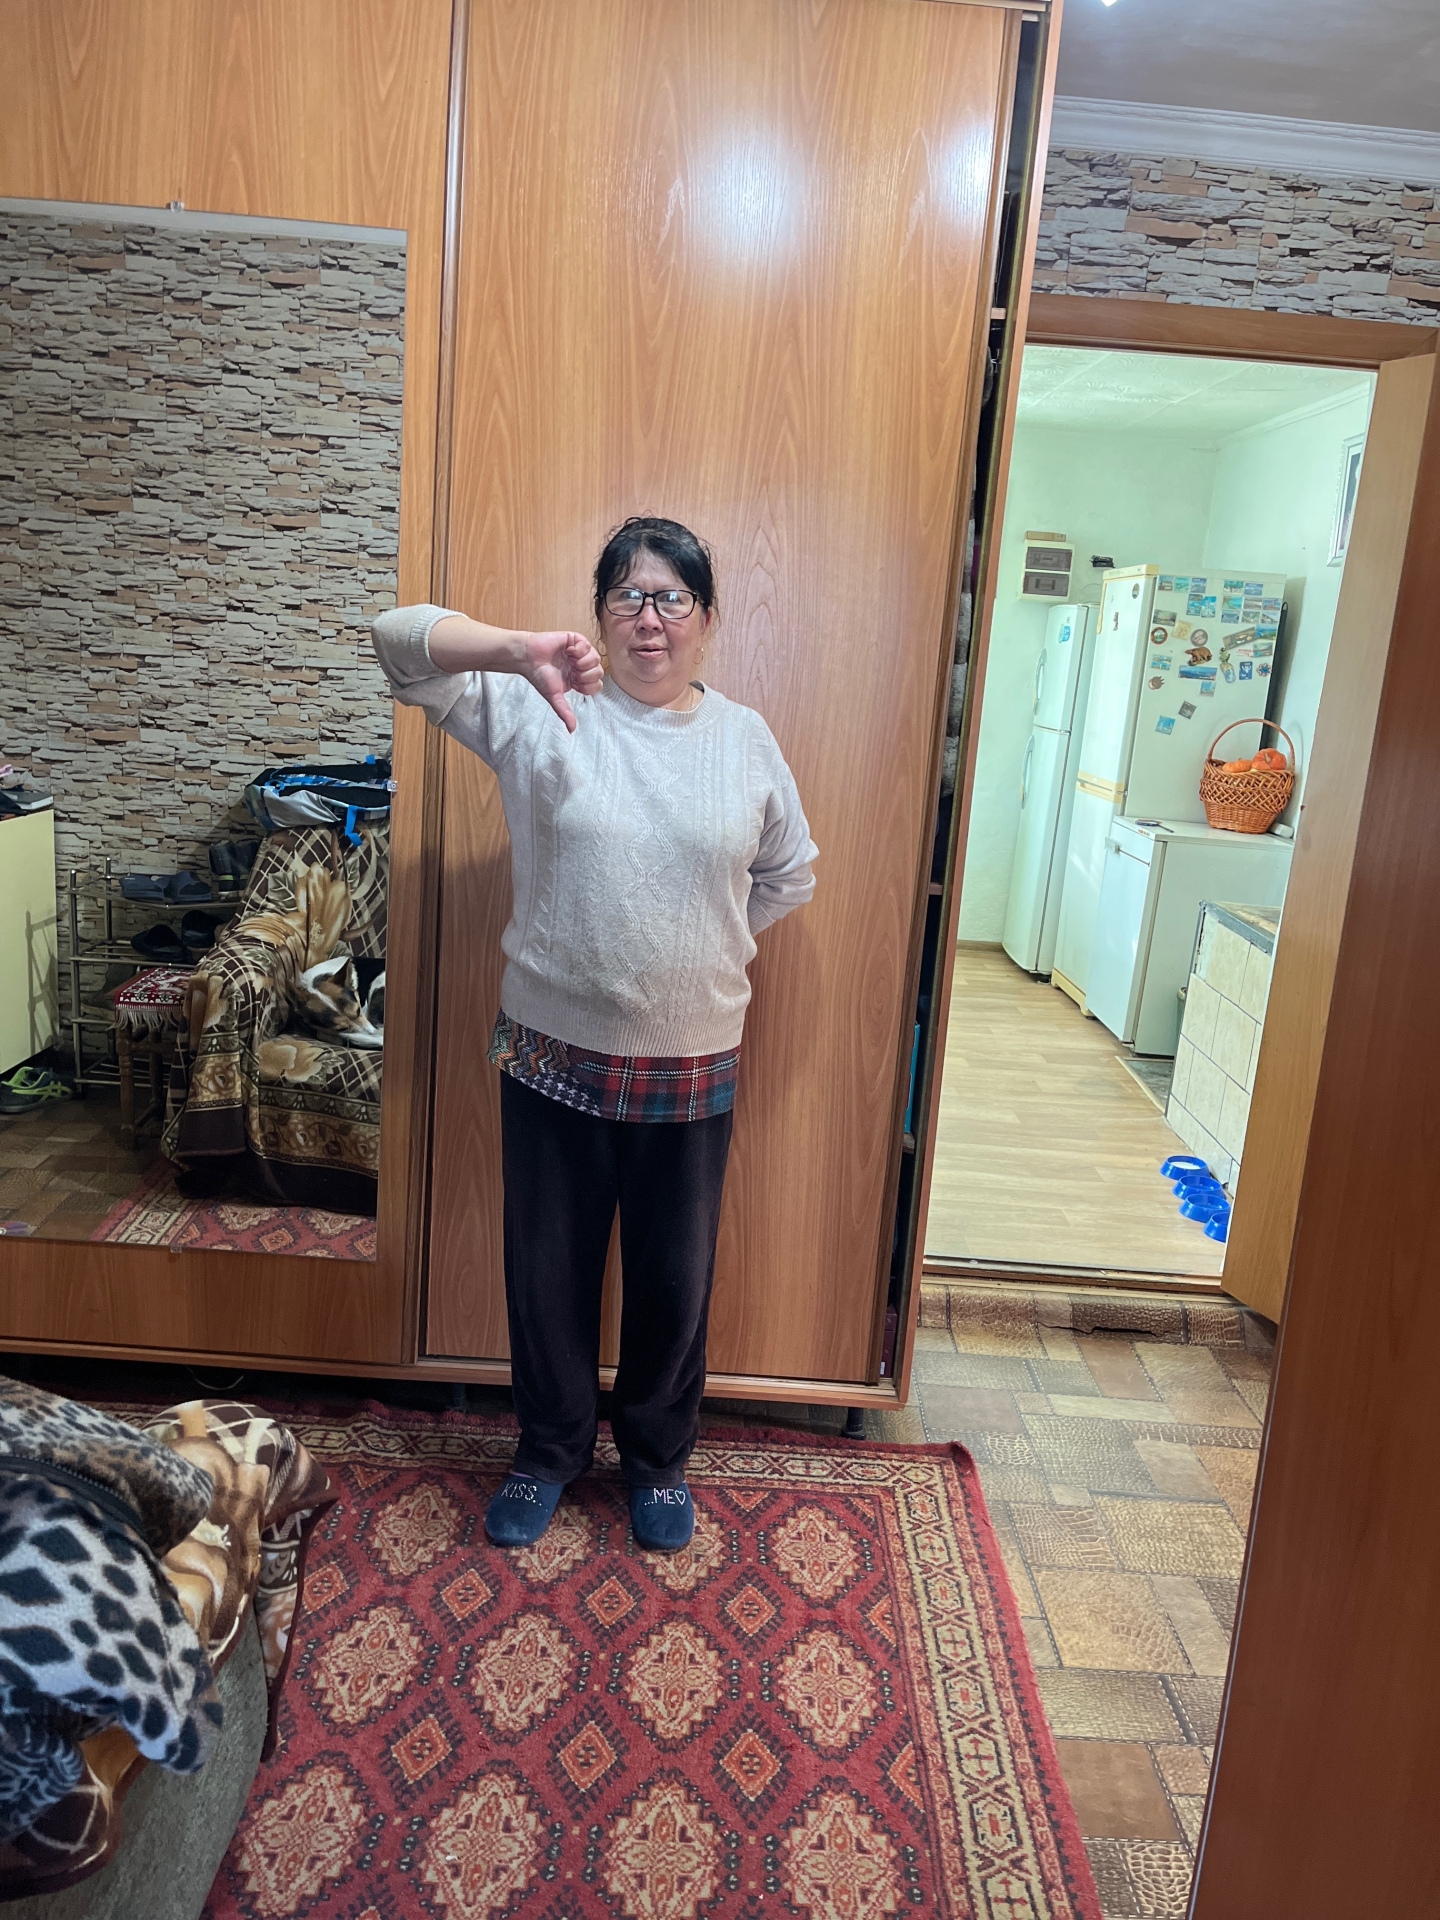
Label: clear